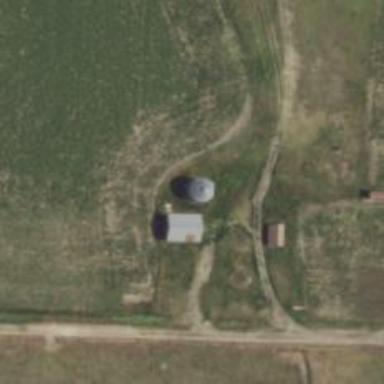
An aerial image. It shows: Silo.